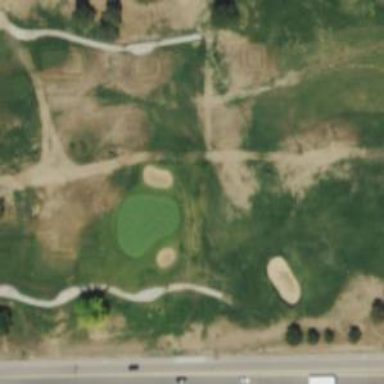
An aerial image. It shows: Golf hole.